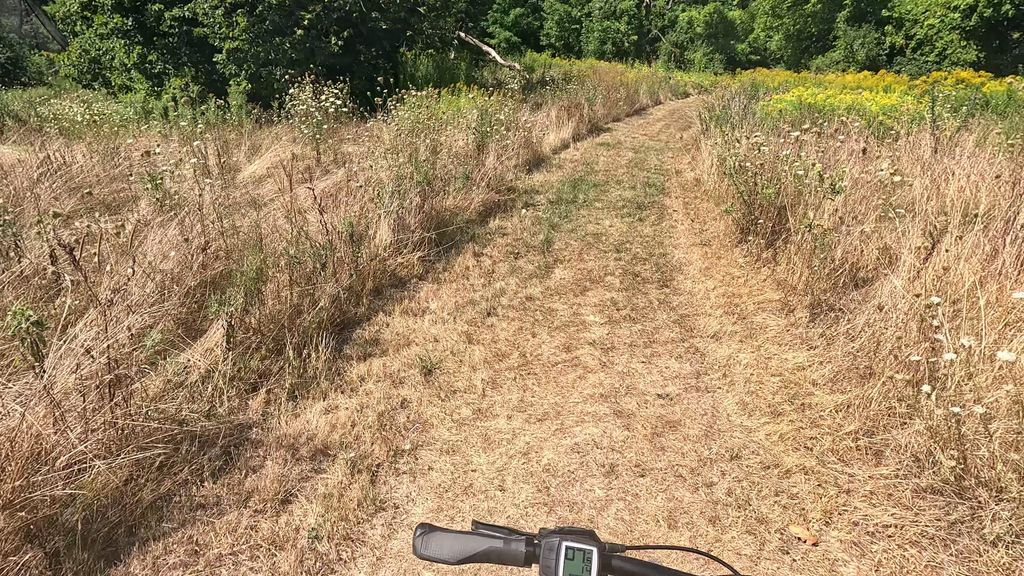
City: ottawa-gatineau